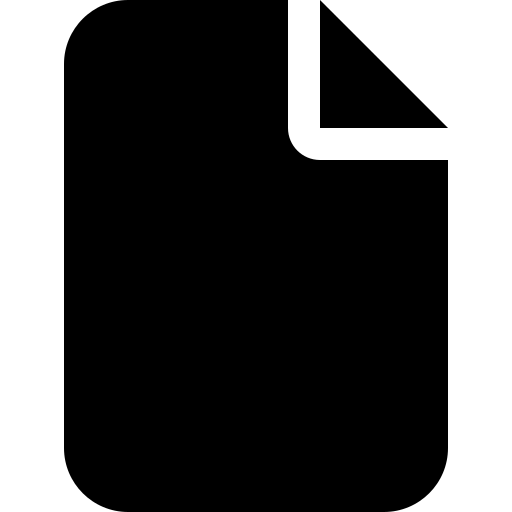
Tags: icon, FontAwesome, fa-icon, solid, file